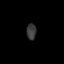
Tissue: prostate
Cell type: Fibroblasts
Senescence score: 0.7386
Nuclear area (px): 152
Mean DAPI intensity: 56.862